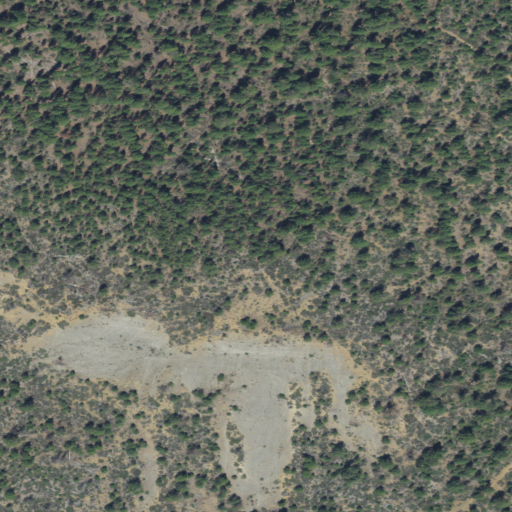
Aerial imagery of mountain in Oregon named Sitkum Butte containing evergreen forest, shrub, and grassland